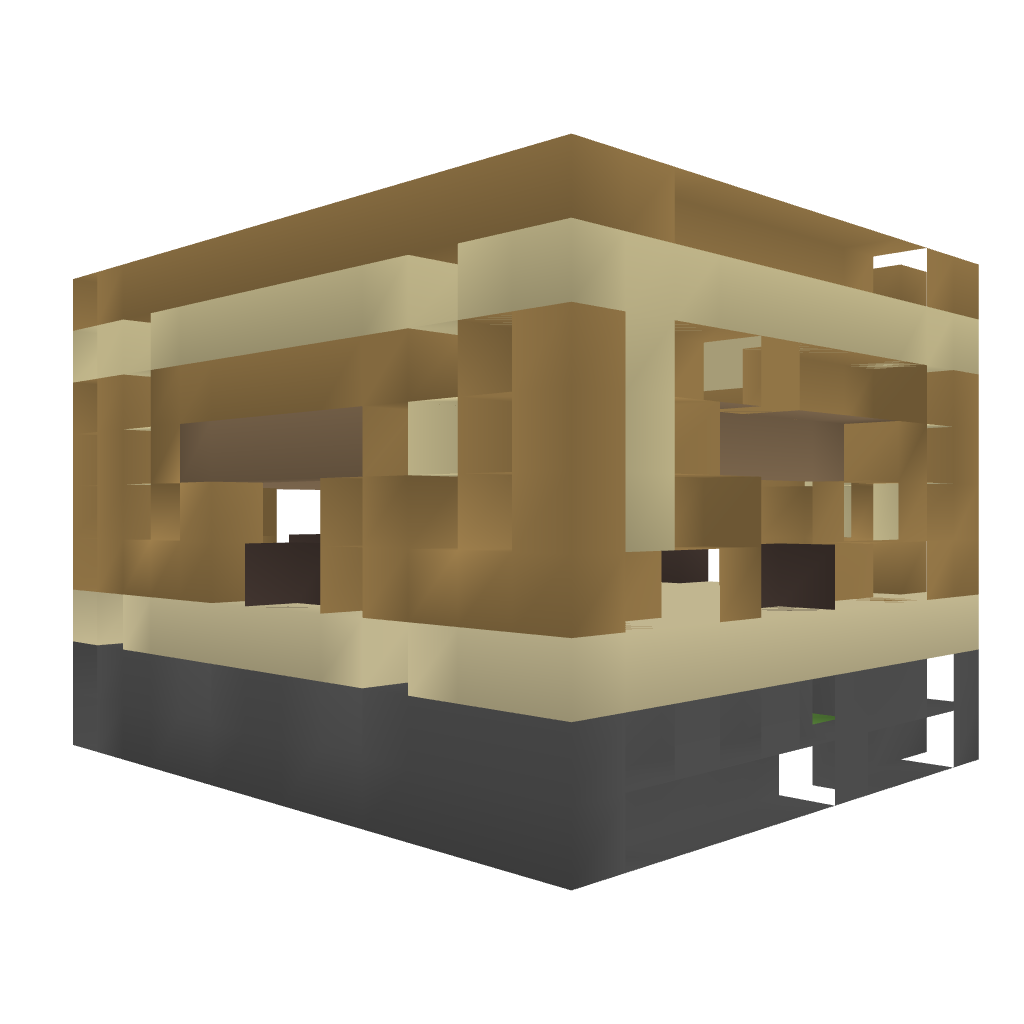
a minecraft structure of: Meditation House (Trap)